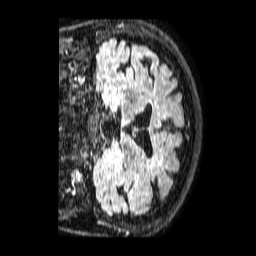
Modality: FLAIR
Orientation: coronal
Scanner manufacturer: philips
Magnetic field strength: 1.5 T
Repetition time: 4.8 s
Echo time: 0.3 s